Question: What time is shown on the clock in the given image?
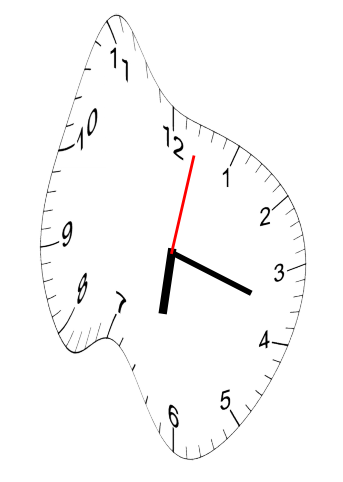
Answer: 06:18:02